The picture encodes a bearing's raw vibration samples as pixel intensities in a 2-D grid. Determine the bearing's health state. Answer with exactly one of: normal, inner_race, outer_race, ball.
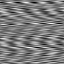
Answer: outer_race